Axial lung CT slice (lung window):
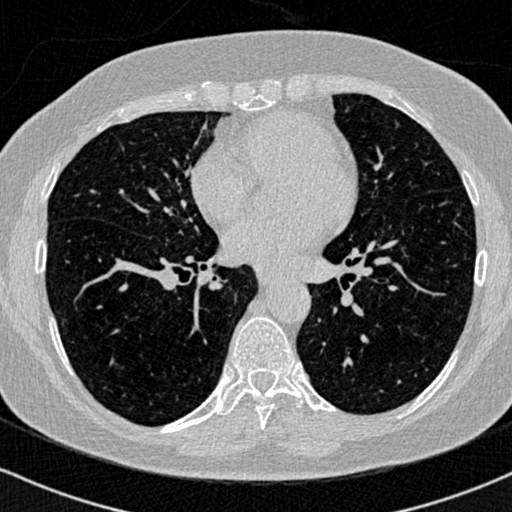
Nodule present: no